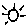
Label: sun